Question: (this is not related to VB6)

like above, I want to make a 'textbox' control between separated 'label' controls.
I used method to load those three controls (two labels and one textbox), but I cannot precisely locate the textbox and the following label.
In the application, there will be more than hundreds of sentences with almost the same number of blanks(textbox), so the perfect lining is required.
So, is there any good method to do that?
Thank you!
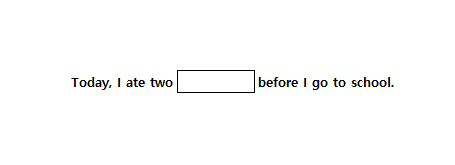
Answer: You can make a class that inherits from Panel and includes two Labels and a Textbox that get automatically realigned. I did something like that to get you started. Just paste the code into your project, recompile once and you can add these to your Form from the Toolbox (or create them dynamically of course). This is nowhere complete. You should make properties for the fonts for example and additional events based on your needs but you get my idea I think.
'''
Public Class ctrlBlankSentence
Inherits Panel
Private WithEvents lblLeft As Label 'The left part of the sentence
Private WithEvents tbBlank As TextBox 'The blank text
Private WithEvents lblRight As Label 'The right part of the sentence
Public Event BlankTextChanged() 'Use events to react to user input
Private _Spacing As Integer
''' <summary>
''' Determines the distance between the labels and the textbox
''' </summary>
Public Property Spacing As Integer
Get
Return _Spacing
End Get
Set(value As Integer)
_Spacing = value
DoreAlign()
End Set
End Property
Private _TextboxWidth As Integer
''' <summary>
''' Determines the width of the textbox
''' </summary>
Public Property TextboxWidth As Integer
Get
Return _TextboxWidth
End Get
Set(value As Integer)
_TextboxWidth = value
DoreAlign()
End Set
End Property
Private _AutosizeControl As Boolean
''' <summary>
''' Determines if the panel is automatically resized.
''' </summary>
Public Property AutosizeControl As Boolean
Get
Return _AutosizeControl
End Get
Set(value As Boolean)
_AutosizeControl = value
DoreAlign()
End Set
End Property
''' <summary>
''' Used to get or set the left part of the sentence
''' </summary>
Public Property LeftText As String
Get
Return lblLeft.Text
End Get
Set(value As String)
lblLeft.Text = value
DoreAlign()
End Set
End Property
''' <summary>
''' Used to set the right part of the sentence
''' </summary>
Public Property RightText As String
Get
Return lblRight.Text
End Get
Set(value As String)
lblRight.Text = value
DoreAlign()
End Set
End Property
''' <summary>
''' Used to get or set the user input
''' </summary>
Public Property BlankText As String
Get
Return tbBlank.Text
End Get
Set(value As String)
tbBlank.Text = value
RaiseEvent BlankTextChanged()
End Set
End Property
#Region "Constructor"
Public Sub New()
lblLeft = New Label With {.AutoSize = True, .Text = "Left Text"}
lblRight = New Label With {.AutoSize = True, .Text = "Right Text"}
tbBlank = New TextBox
Spacing = 3
TextboxWidth = 100
AutosizeControl = True
Me.Controls.Add(lblLeft)
Me.Controls.Add(lblRight)
Me.Controls.Add(tbBlank)
DoreAlign()
End Sub
#End Region
#Region "The method the realigns the controls"
Private Sub DoreAlign()
lblLeft.Left = 0
tbBlank.Left = lblLeft.Right + Spacing
tbBlank.Width = TextboxWidth
lblRight.Left = tbBlank.Right + Spacing
If AutosizeControl Then
Me.Width = lblRight.Right
Me.Height = tbBlank.Height
End If
lblRight.Top = CInt(Me.Height / 2 - lblRight.Height / 2)
lblLeft.Top = lblRight.Top
End Sub
#End Region
Private Sub thisTextChanged() Handles tbBlank.TextChanged
RaiseEvent BlankTextChanged()
End Sub
End Class
'''